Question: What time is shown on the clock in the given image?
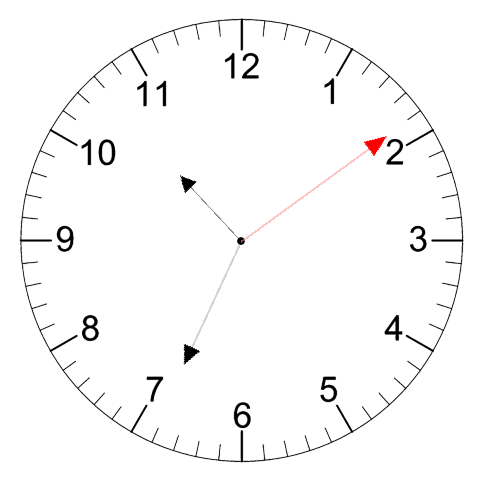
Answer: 10:34:09